Field crop: maize
Growth stage: 2
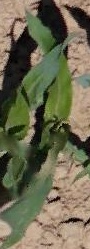
Species: maize